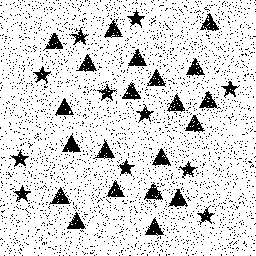
Squares: 0
Triangles: 21
Stars: 11
Total shapes: 32